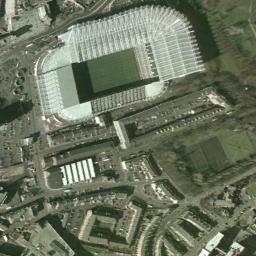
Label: stadium